Aerial crown-view tile of a tropical tree (Barro Colorado Island, Panama), acquired 20250217:
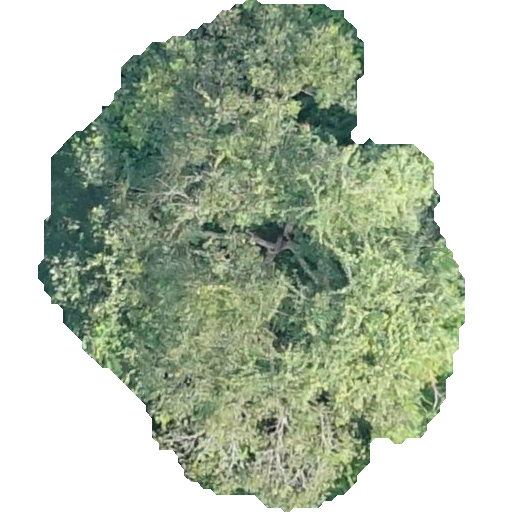
Species: Zanthoxylum ekmanii
GBIF accepted scientific name: Zanthoxylum ekmanii
Crown area: 219.216 m²